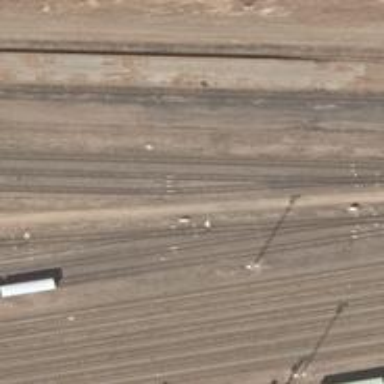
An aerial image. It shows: Railway signal.